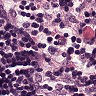
Metastatic tissue present: no